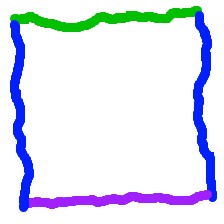
Shape: square